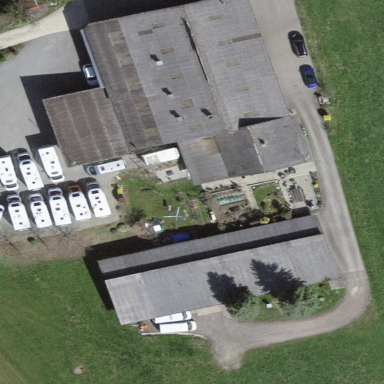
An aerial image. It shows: Farmyard area.